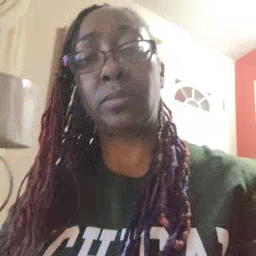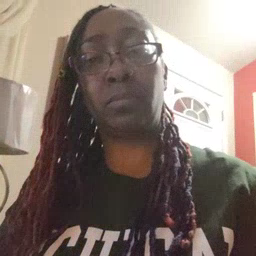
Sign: drink